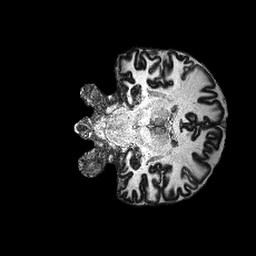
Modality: MP2RAGE
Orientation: coronal